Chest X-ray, AP view. Patient: 42 years old, sex F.
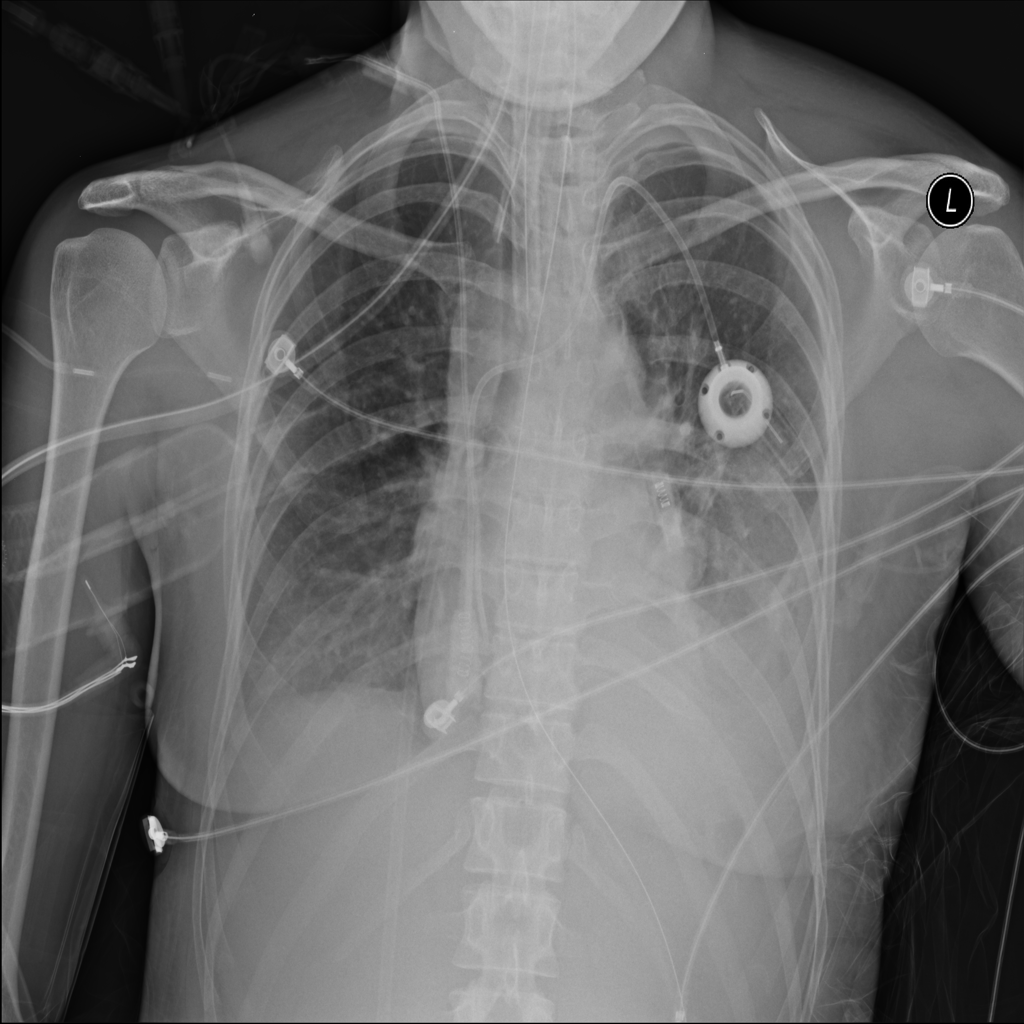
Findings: Effusion